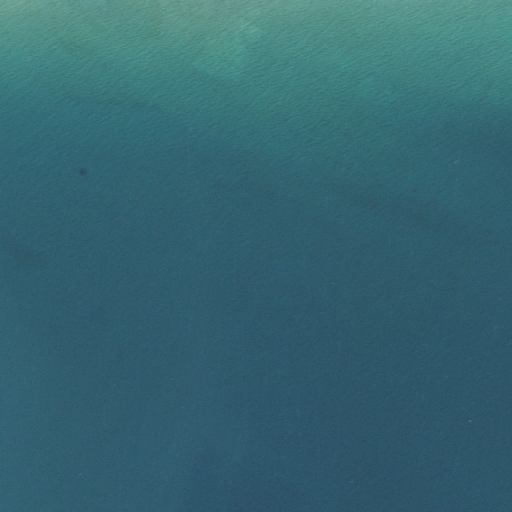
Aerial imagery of bar in Michigan named False Presque Isle Harbor containing only open water